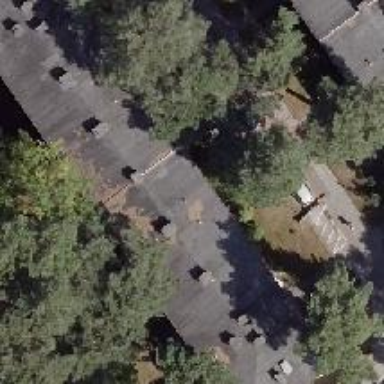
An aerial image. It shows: Flat-roofed apartment building.